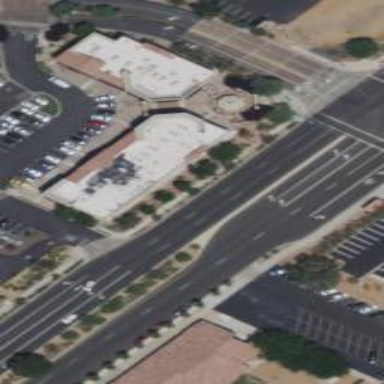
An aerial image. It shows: Retail building.